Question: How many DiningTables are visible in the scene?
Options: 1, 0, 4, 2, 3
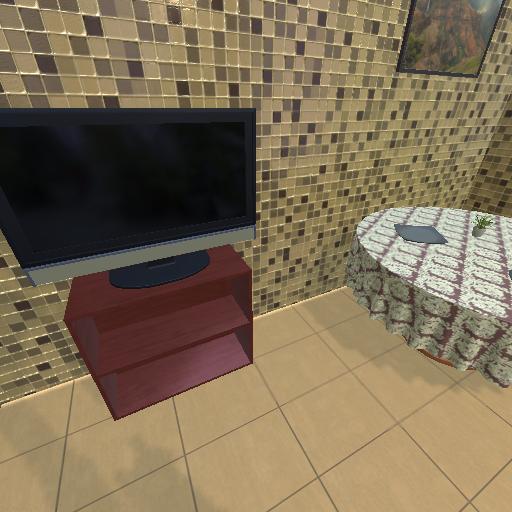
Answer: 1